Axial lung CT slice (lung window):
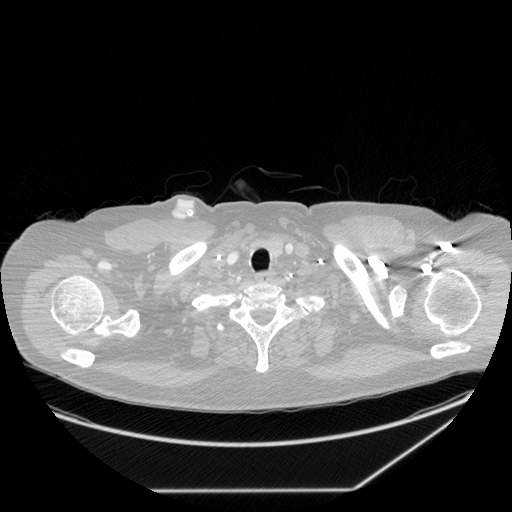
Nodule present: no